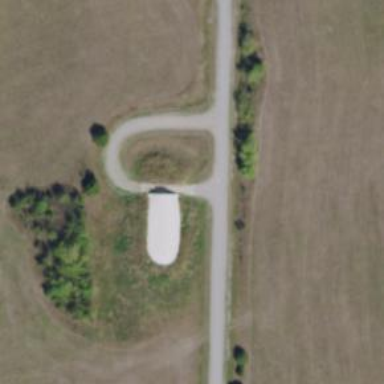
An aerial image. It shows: Military bunker.